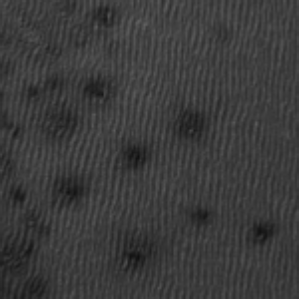
Label: frost